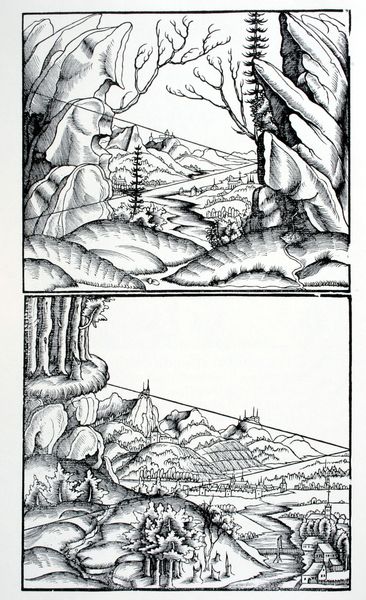
Titel: Illustration aus: Eyn schön nützlich büchlin und underweisung der kunst des Messens
Künstler: Hieronymus Rodler
Standort: (Seriendruck)
Schlagwörter: baum, berg, felsen, himmel, weiß, bäume, dreieck, fluss, komposition, landschaft, stadt, äste, grau, schwarz, skizze, strasse, zeichnung, weg, geschichte, rahmen, stein, steine, ast, felder, horizont, häuser, hügel, natur, zweige, brücke, kirche, wege, höhle, wald, holzschnitt, bilder, perspektive, zwei, studie, berge, fels, flächen, gebirge, modern, dorf, grafik, graphik, monochrom, linien, nautr, rand, tannen, steg, stämme, treppe, vorsprung, streng, deutsch, befestigung, futurismus, dürr, linie, zweig, linear, druck, schnitt, comic, radierung, stich, illustration, tanne, esen, gravur, gestalten, fluchtpunkt, mittelalter, konstruktion, grotte, stadtmauer, szenen, quadrat, grablegung, christi, drähte, winkel, ansichten, böume, zweigeteilt, landschaften, geäste, magdalen, lienien, blickpunkt, schwqrz, sequenzen, bibeldarstellung, drachew, halbseitig, weiß0, 1930, 19 jahrhundert, 20 jahrhundert